Question: I'm using MSCharts and am using dates for the axes and couldn't help but notice that the axis label is hidden for the last grid line. The image below shows this.

The code that I am using for this is:
'''
Public Function buildXAxis(ByVal chartArea As ChartArea, ByVal min As DateTime, ByVal max As DateTime) As Axis
Dim xAxis As New Axis(chartArea, AxisName.X) 'Chart Area is passed into the function
With xAxis
.Interval = 3 'This is the interval, so the next visible label should be 7/1/2013
.IntervalType = DateTimeIntervalType.Months
.IntervalAutoMode = IntervalAutoMode.FixedCount
.Maximum = max.ToOADate 'In this instance, it is 7/29/2013
.Minimum = min.ToOADate 'In this instance, it is 1/29/2013
.TitleAlignment = Drawing.StringAlignment.Center
.TitleForeColor = Drawing.Color.FromArgb(129, 127, 124)
.TextOrientation = TextOrientation.Auto
.LabelAutoFitStyle = LabelAutoFitStyles.LabelsAngleStep45
Dim xLabelStyle As New LabelStyle
xLabelStyle.TruncatedLabels = False
xLabelStyle.IsStaggered = False
xLabelStyle.Format = "d"
.LabelStyle = xLabelStyle
.MajorGrid.LineColor = Drawing.Color.FromArgb(129, 127, 124)
.MinorGrid.LineColor = Drawing.Color.FromArgb(129, 127, 124)
.MajorTickMark.LineColor = Drawing.Color.FromArgb(129, 127, 124)
.MinorTickMark.LineColor = Drawing.Color.FromArgb(129, 127, 124)
End With
Return xAxis
End Function
'''
Does anybody have any idea why those labels are hidden? According to the code, the gridlines are in the right place, (Every 3 months) but the axis labels simply not showing, and this is in fact the only place modifying this code
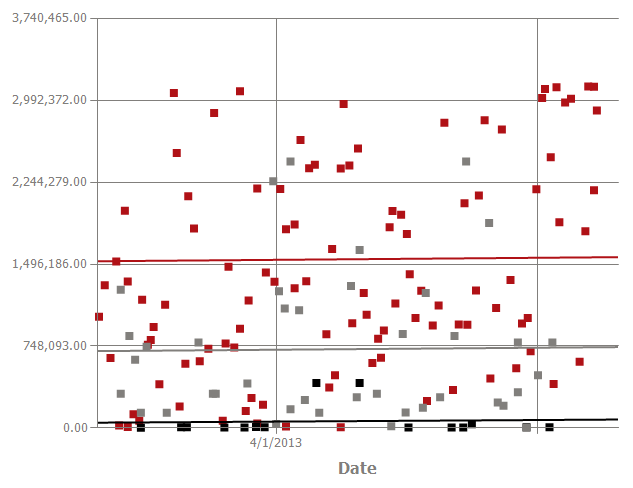
Answer: LabelStyle.IsEndLabelVisible controls whether the first and last label are displayed.
<URL>
I'm guessing that somewhere in the code you didn't post is something along these lines:
'''
Dim chartingArea As New ChartArea
chartingArea.AxisX.LabelStyle.IsEndLabelVisible = False
'''
You'll want to change that to true or remove it entirely because it defaults to true.